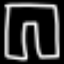
Label: pants